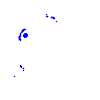
Particle: kaon